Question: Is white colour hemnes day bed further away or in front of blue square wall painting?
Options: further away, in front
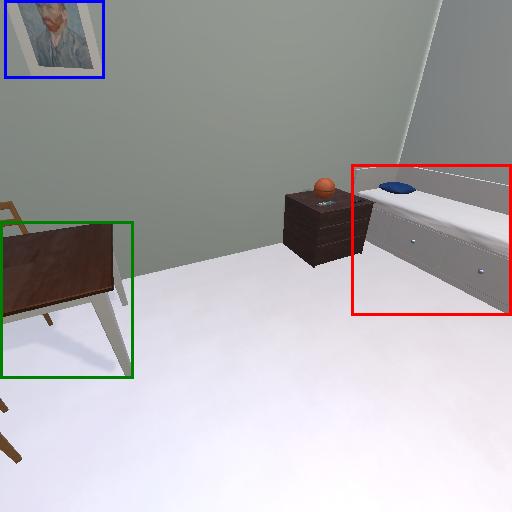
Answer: further away